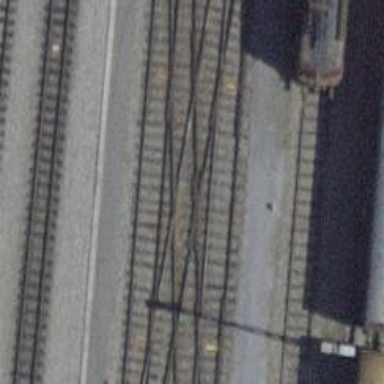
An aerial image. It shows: Railway crossing.